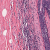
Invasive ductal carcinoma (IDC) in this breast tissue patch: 0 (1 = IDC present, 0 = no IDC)